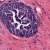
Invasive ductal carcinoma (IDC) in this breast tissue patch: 1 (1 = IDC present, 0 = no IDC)